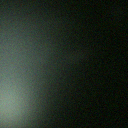
Screen state: off